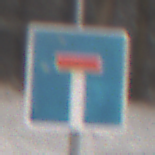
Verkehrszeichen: Sackgasse
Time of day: MorningAfternoon
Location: Outdoor (Nature)
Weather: PartlyCloudy
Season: Winter
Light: Natural